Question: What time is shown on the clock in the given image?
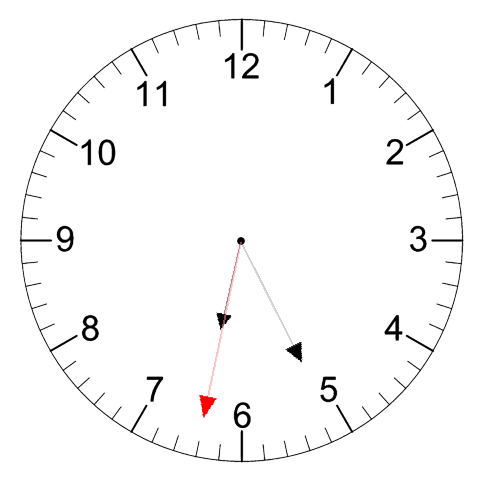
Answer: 06:25:32